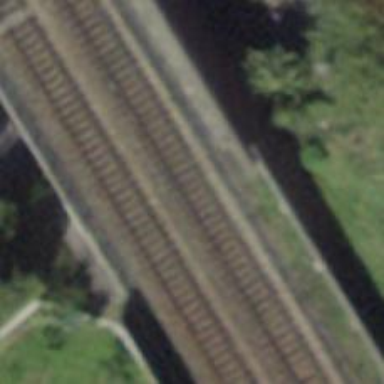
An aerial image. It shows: Single-track railway bridge with contact lines for electrification.